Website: apple
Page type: billing-address
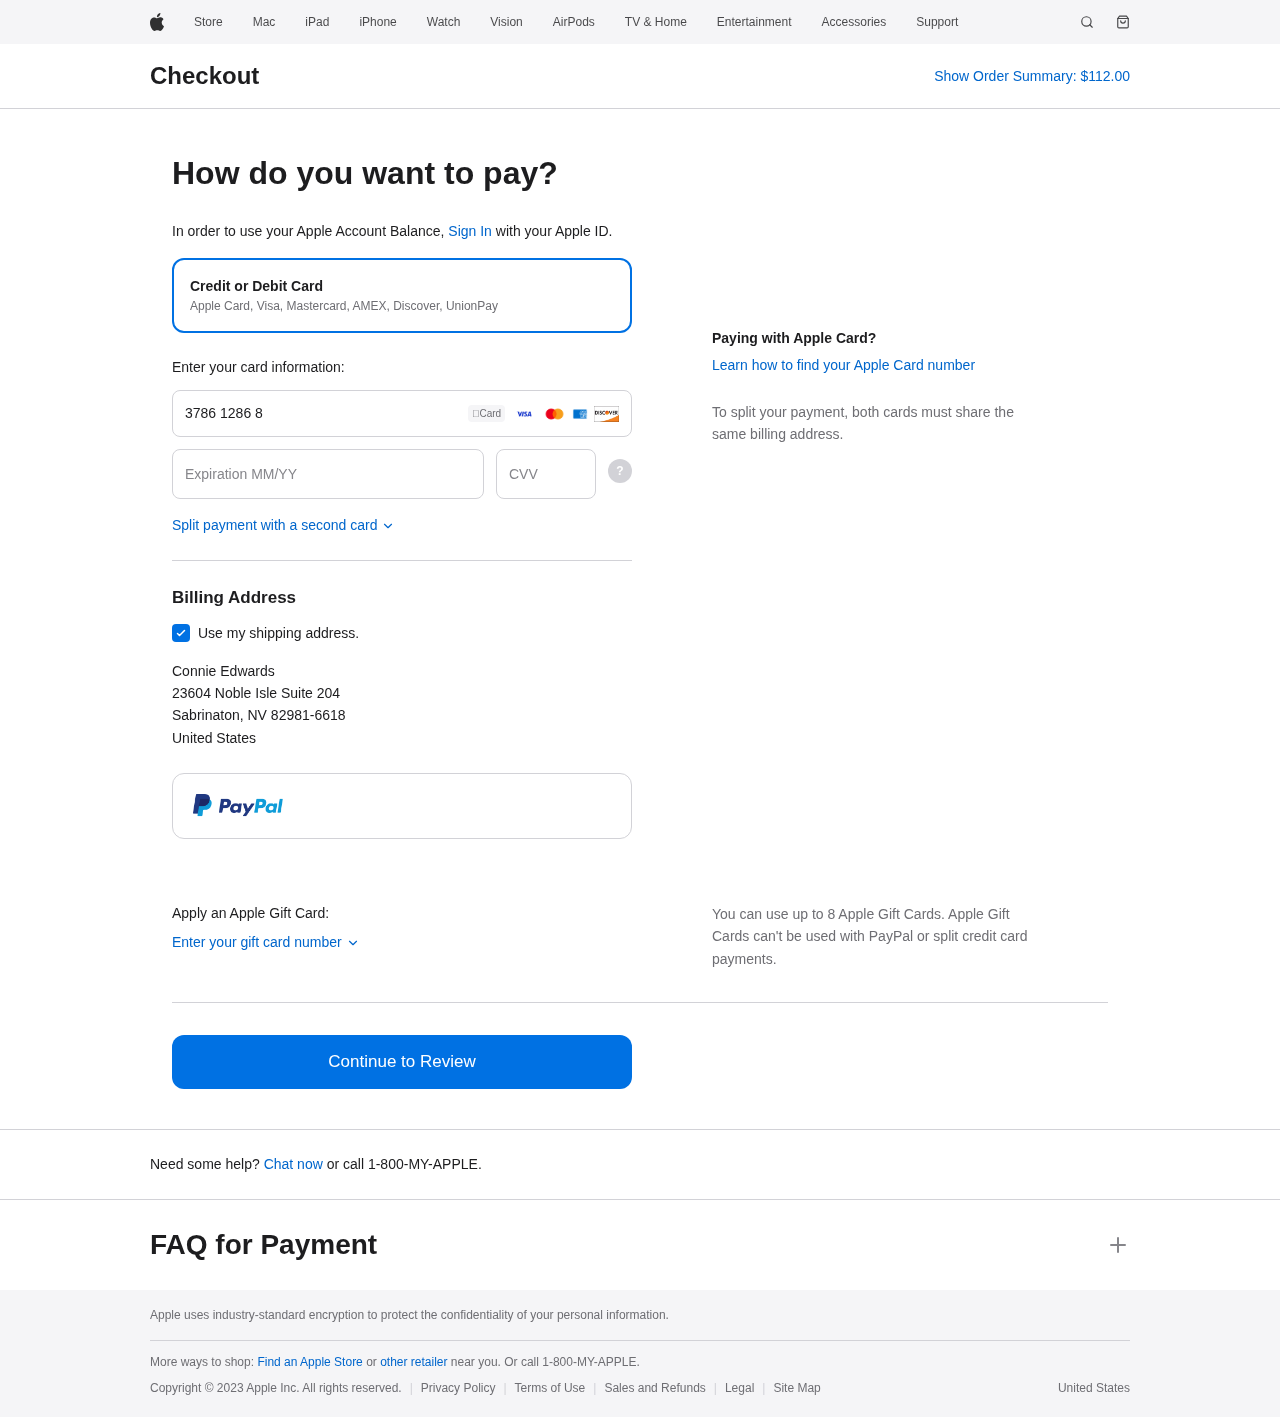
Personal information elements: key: PII_CARD_CVV
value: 9423
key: PII_CARD_EXPIRY
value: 12/27
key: PII_CARD_NUMBER
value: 3786 1286 8930 732
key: PII_CITY
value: Sabrinaton
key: PII_COUNTRY
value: United States
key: PII_FULLNAME
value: Connie Edwards
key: PII_POSTCODE_FULL
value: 82981-6618
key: PII_STATE_ABBR
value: NV
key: PII_STREET
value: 23604 Noble Isle Suite 204
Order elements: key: ORDER_TOTAL
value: $112.00